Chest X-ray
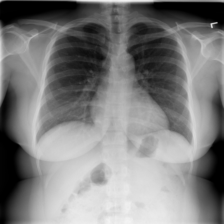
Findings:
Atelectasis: negative
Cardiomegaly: negative
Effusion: negative
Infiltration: negative
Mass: negative
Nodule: negative
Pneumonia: negative
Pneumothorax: negative
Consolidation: negative
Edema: negative
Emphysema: negative
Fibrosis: negative
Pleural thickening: negative
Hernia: negative